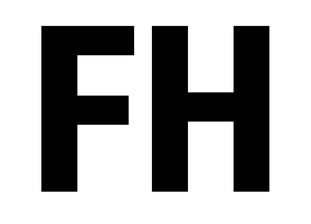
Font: Roboto_Condensed_ExtraBold